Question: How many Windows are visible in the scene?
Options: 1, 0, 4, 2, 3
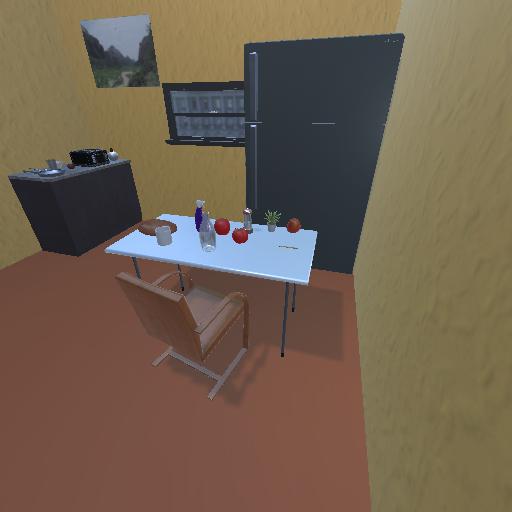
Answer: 1